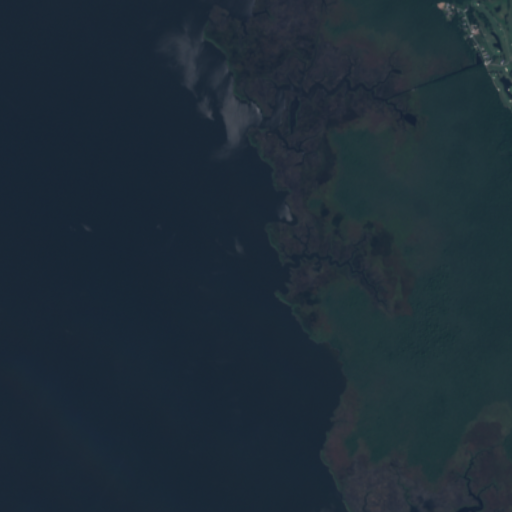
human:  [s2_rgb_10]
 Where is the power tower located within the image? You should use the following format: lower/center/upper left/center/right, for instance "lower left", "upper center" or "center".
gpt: The power tower is located in the upper right of the image.
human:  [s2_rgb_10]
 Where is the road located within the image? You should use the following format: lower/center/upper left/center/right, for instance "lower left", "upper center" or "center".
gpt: The road is located in the upper right of the image.
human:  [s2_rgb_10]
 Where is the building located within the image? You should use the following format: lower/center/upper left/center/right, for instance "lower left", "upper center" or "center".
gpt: The building is located in the upper right of the image.
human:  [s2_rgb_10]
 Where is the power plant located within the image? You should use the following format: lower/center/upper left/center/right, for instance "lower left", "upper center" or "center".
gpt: There is no power plant in the image.